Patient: sex M, age 56
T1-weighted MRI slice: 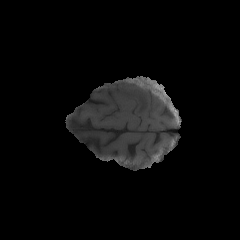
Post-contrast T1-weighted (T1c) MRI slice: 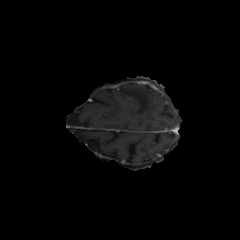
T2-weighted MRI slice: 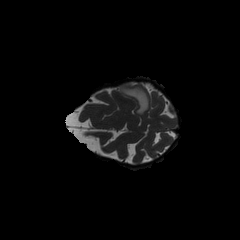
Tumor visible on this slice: yes
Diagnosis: Glioblastoma, IDH-wildtype
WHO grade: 4